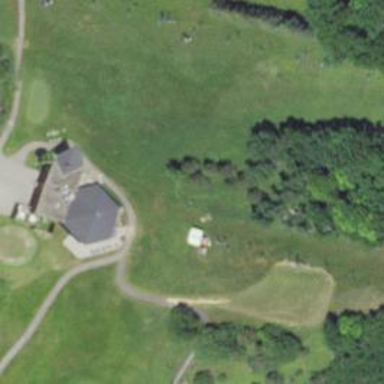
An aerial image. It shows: Disc golf hole.